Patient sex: M
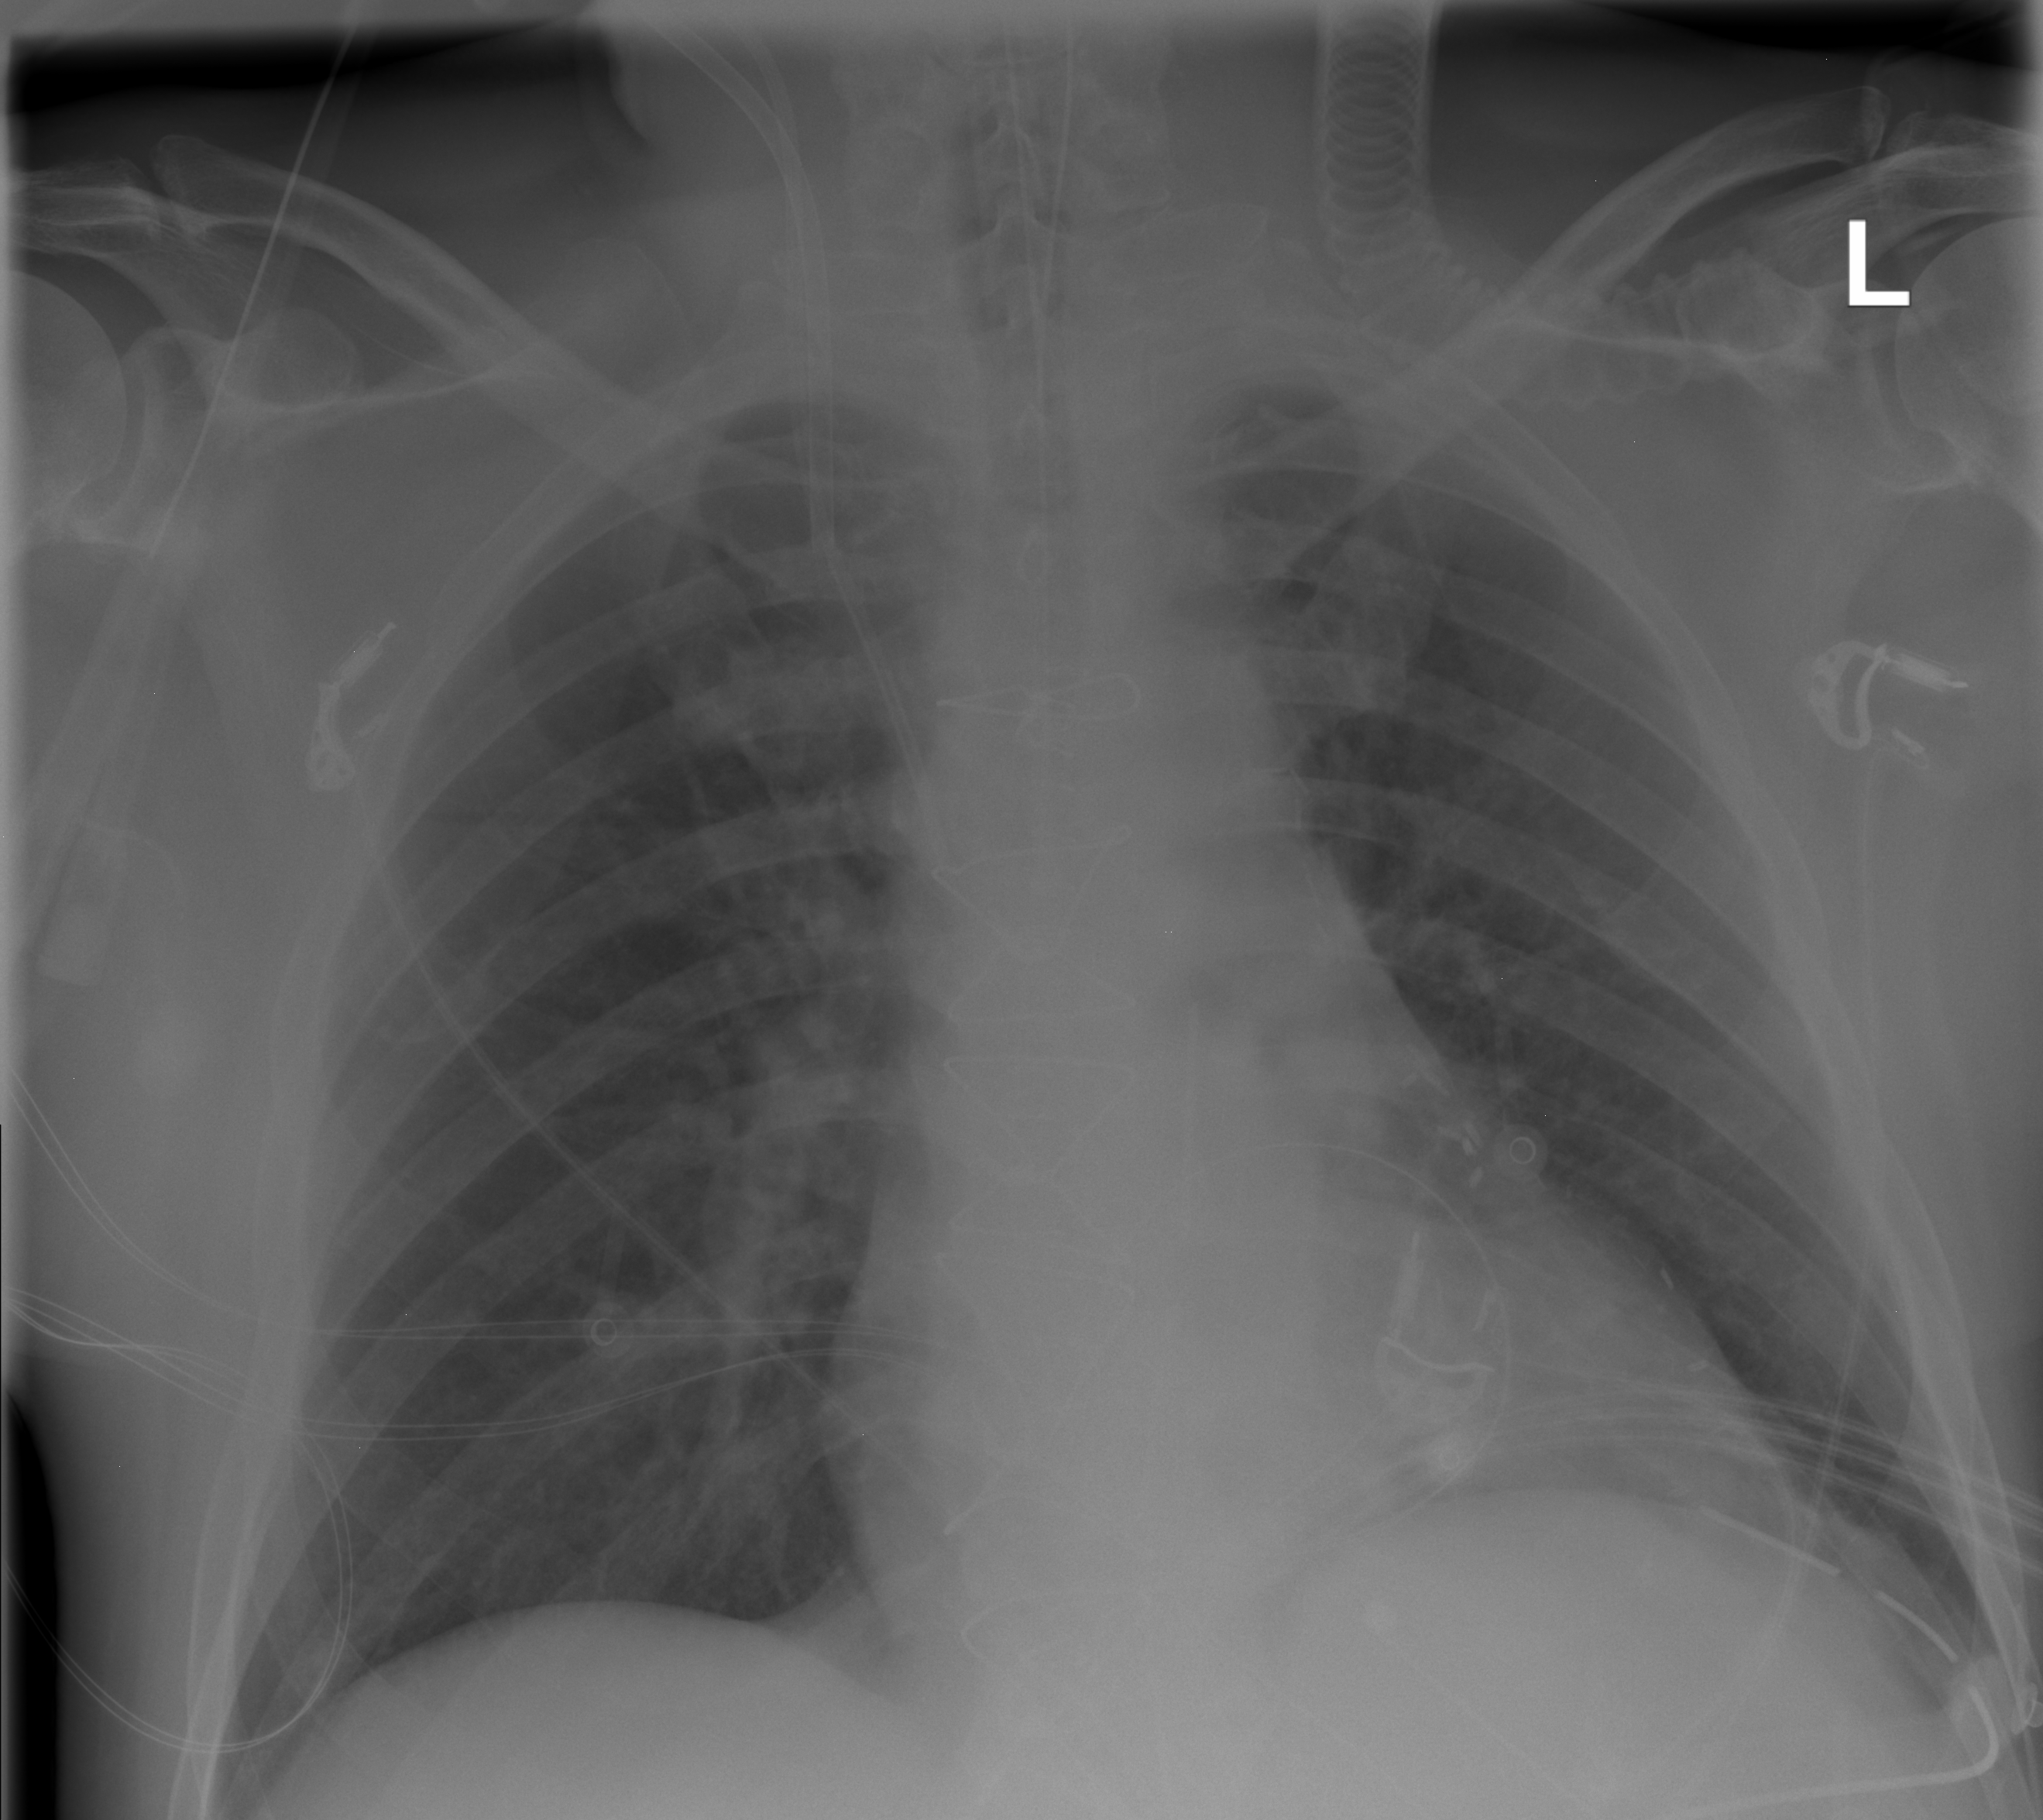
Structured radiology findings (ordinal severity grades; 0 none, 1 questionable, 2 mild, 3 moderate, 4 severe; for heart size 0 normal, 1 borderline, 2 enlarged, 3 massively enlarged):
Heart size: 0
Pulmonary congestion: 2
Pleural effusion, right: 0
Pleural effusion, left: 0
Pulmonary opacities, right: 0
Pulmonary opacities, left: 0
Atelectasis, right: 0
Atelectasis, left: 0